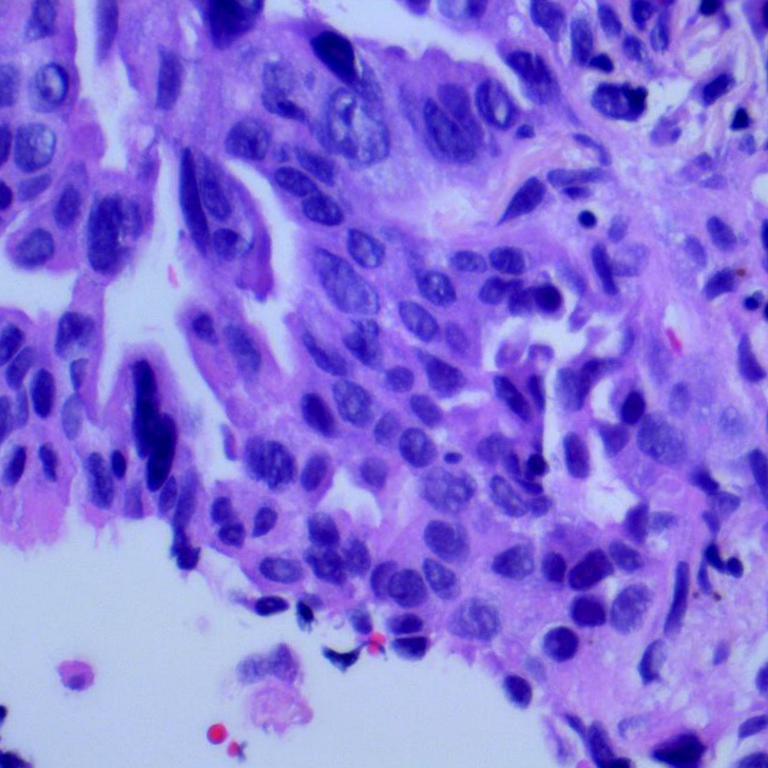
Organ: lung
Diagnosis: adenocarcinomas